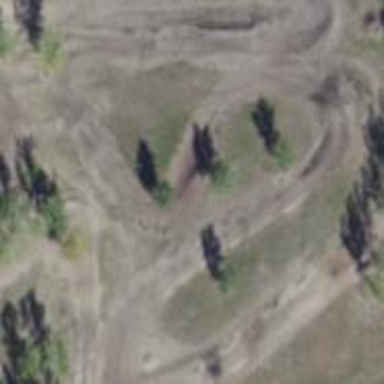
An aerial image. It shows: Motocross raceway with ground surface.